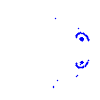
Particle: pion